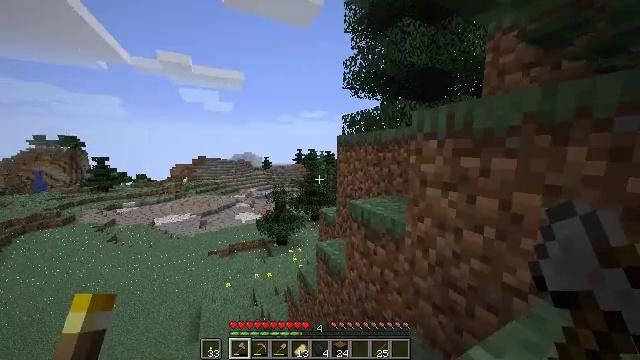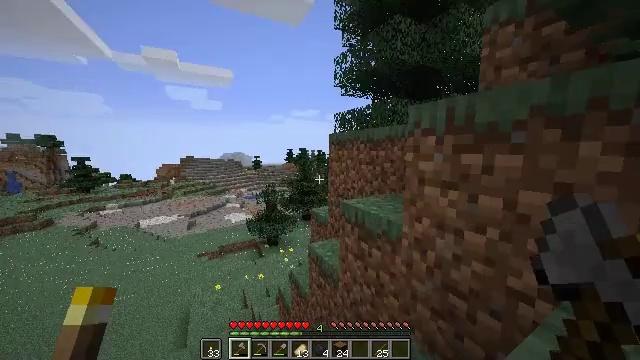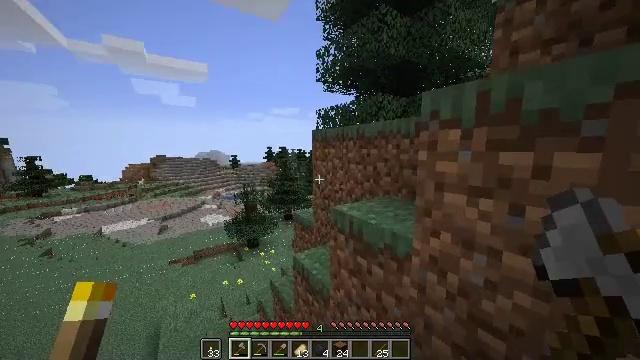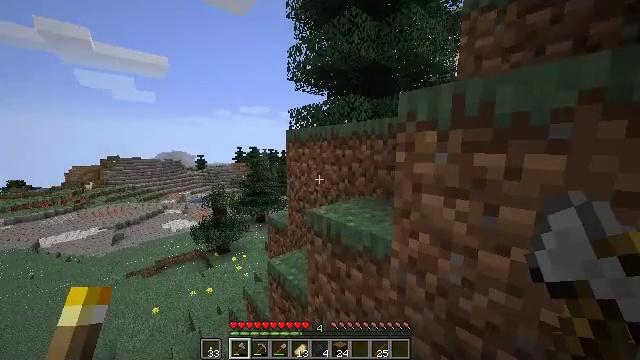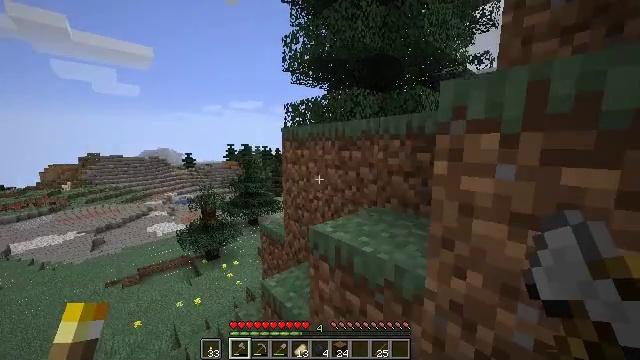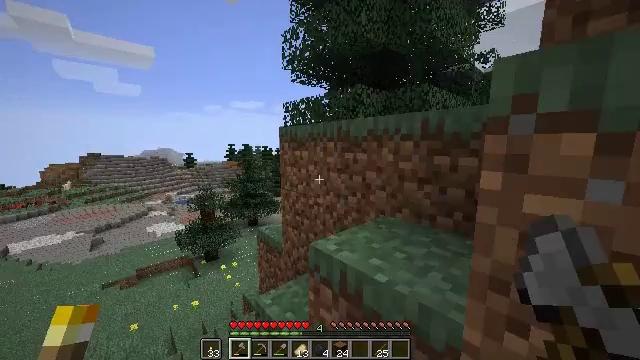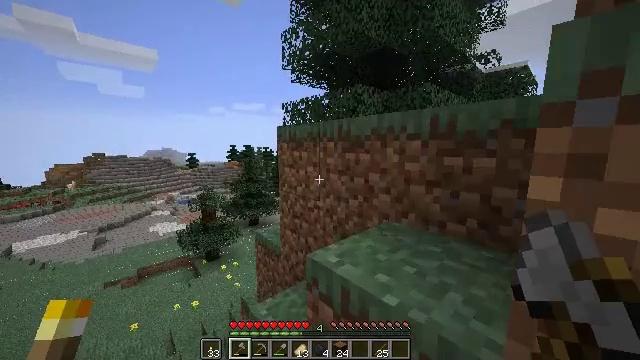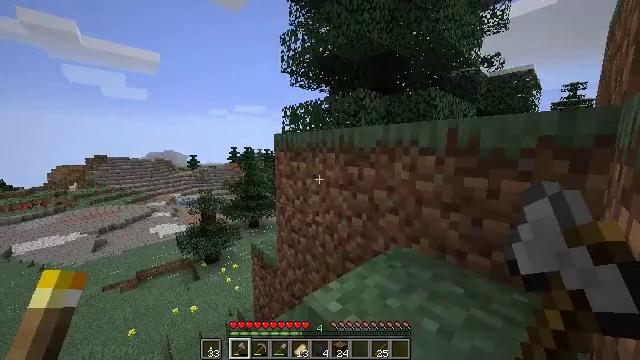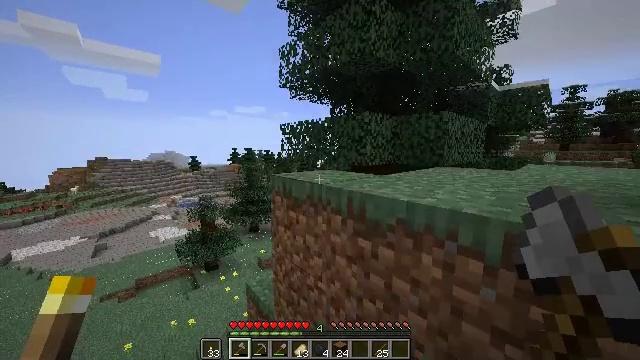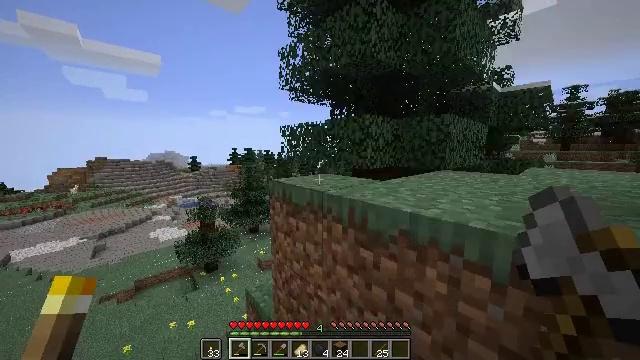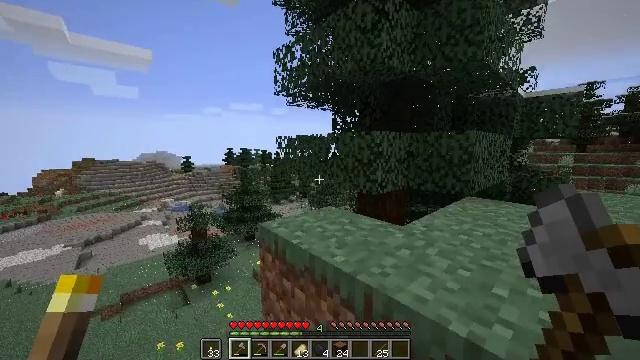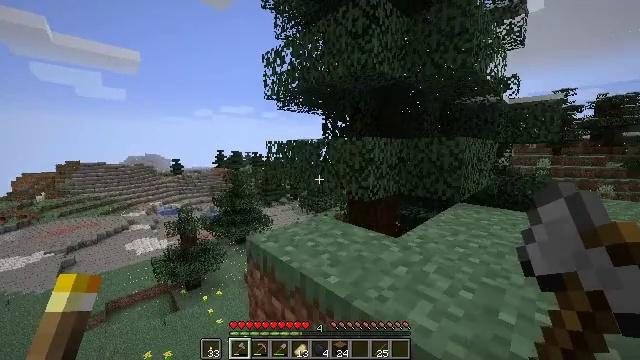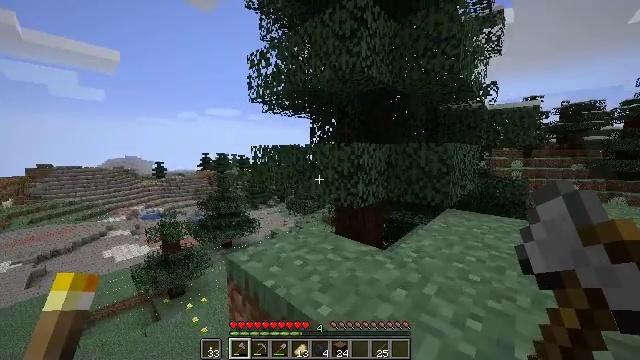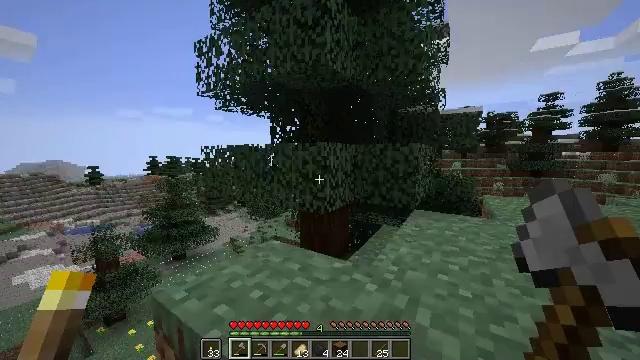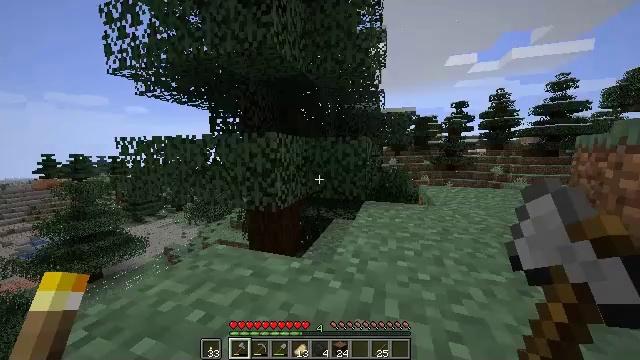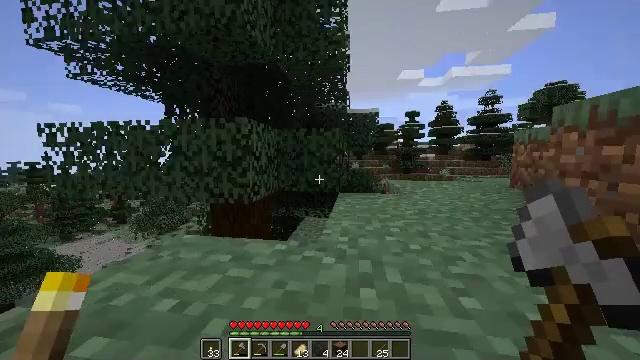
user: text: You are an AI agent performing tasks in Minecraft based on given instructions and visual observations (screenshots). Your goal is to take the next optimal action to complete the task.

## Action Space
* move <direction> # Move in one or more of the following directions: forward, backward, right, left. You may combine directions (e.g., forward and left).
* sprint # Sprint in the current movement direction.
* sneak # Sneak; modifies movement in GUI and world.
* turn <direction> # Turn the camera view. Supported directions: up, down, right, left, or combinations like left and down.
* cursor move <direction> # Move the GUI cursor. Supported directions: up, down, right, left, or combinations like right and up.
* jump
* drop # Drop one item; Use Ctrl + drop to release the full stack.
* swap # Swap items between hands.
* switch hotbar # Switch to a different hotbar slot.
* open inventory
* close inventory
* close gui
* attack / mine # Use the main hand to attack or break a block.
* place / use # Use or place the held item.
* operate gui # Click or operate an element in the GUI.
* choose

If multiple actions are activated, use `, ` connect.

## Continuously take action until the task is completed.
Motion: motion action
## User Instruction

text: Harvest the spruce log from a tree trunk.
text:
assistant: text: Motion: move forward, turn right
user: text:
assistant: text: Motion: move forward, sprint, turn right
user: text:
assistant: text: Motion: move forward, sprint, turn right
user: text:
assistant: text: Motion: move forward, sprint
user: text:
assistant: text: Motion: move forward, sprint
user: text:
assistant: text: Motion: move forward, sprint
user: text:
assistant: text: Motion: move forward, sprint, jump
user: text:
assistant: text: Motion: move forward, sprint, jump
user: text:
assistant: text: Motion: move forward, sprint, jump
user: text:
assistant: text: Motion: move forward, sprint, jump
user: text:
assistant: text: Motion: move forward, sprint, turn right, jump
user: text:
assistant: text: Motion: move forward and move right, sprint, turn right
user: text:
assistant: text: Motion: move forward and move right, sprint, turn right
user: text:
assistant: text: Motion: move forward and move right, sprint, turn right
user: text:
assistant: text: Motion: move forward and move right, sprint, turn right and up
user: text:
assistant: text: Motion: move forward and move right, sprint, turn right and up
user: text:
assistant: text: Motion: move forward and move right, sprint
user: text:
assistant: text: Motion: move forward and move right, sprint, jump
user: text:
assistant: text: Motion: move forward and move right, sprint, jump
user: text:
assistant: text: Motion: move forward and move right, sprint, jump
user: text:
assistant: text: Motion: move forward and move right, sprint, jump
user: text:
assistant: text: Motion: move forward and move right, sprint, jump
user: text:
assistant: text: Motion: move forward and move right, sprint
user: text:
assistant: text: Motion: move forward and move right, sprint
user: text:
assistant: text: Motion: move forward and move right, sprint
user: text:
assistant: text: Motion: move forward and move right, sprint
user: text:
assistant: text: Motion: move forward and move right, sprint
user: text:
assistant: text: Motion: move forward and move right, sprint, turn left
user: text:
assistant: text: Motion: move forward and move right, sprint, turn left and down
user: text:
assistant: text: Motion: move forward and move right, sprint, turn left and down, jump